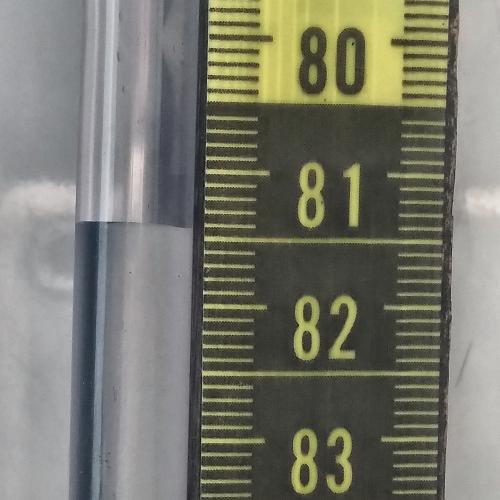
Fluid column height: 81.4 cm